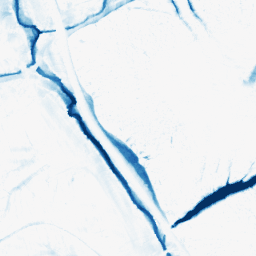
Category: morphological
Decomposition family: morphological_ellipse
Decomposition parameters: operation: closing
width: 20
height: 20
Upsampling method: cubic_catmull_rom
Upsampling parameters: scale: 8
Upsampling scale: 8